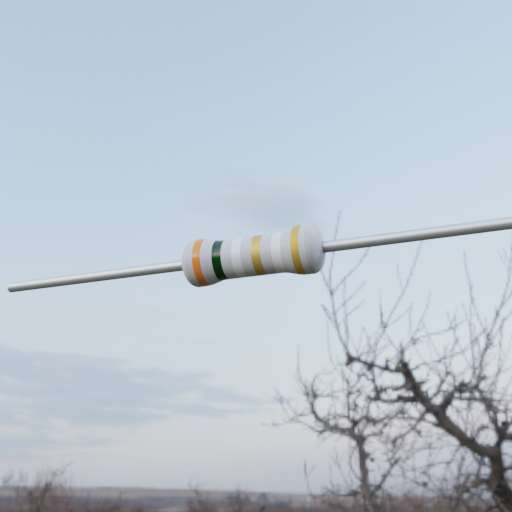
Resistor colour bands (in order): orange, black, white, gold, white, gold